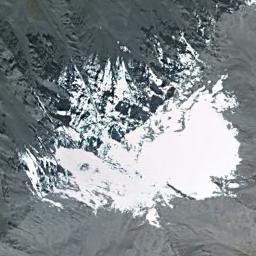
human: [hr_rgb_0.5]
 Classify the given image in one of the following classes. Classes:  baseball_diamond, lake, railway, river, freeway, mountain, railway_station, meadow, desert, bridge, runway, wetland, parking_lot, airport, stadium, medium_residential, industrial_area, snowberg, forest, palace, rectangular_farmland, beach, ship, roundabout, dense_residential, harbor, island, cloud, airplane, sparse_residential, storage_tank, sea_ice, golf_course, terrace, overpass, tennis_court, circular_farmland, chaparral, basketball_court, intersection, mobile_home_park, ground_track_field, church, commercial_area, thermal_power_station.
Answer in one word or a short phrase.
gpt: snowberg